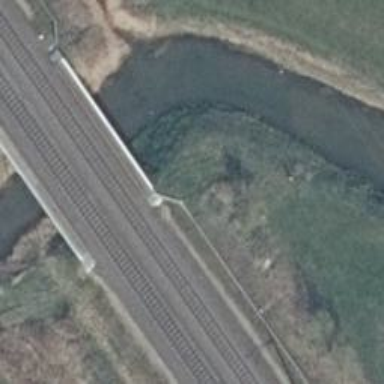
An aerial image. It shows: Railway with electrified contact lines.